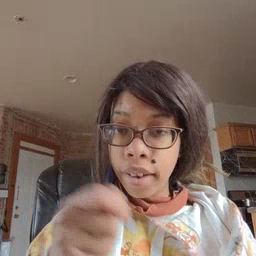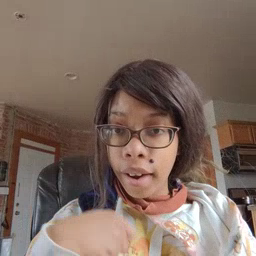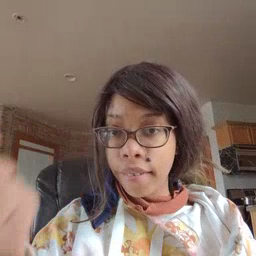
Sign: give